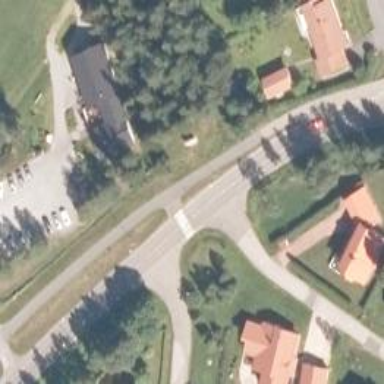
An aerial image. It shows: Cycleway.